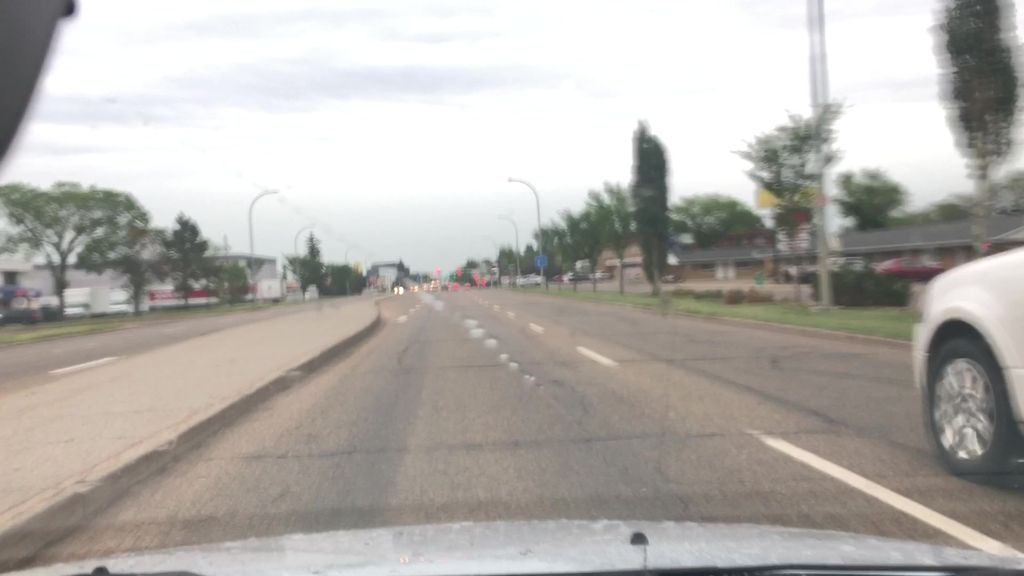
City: edmonton